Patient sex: F
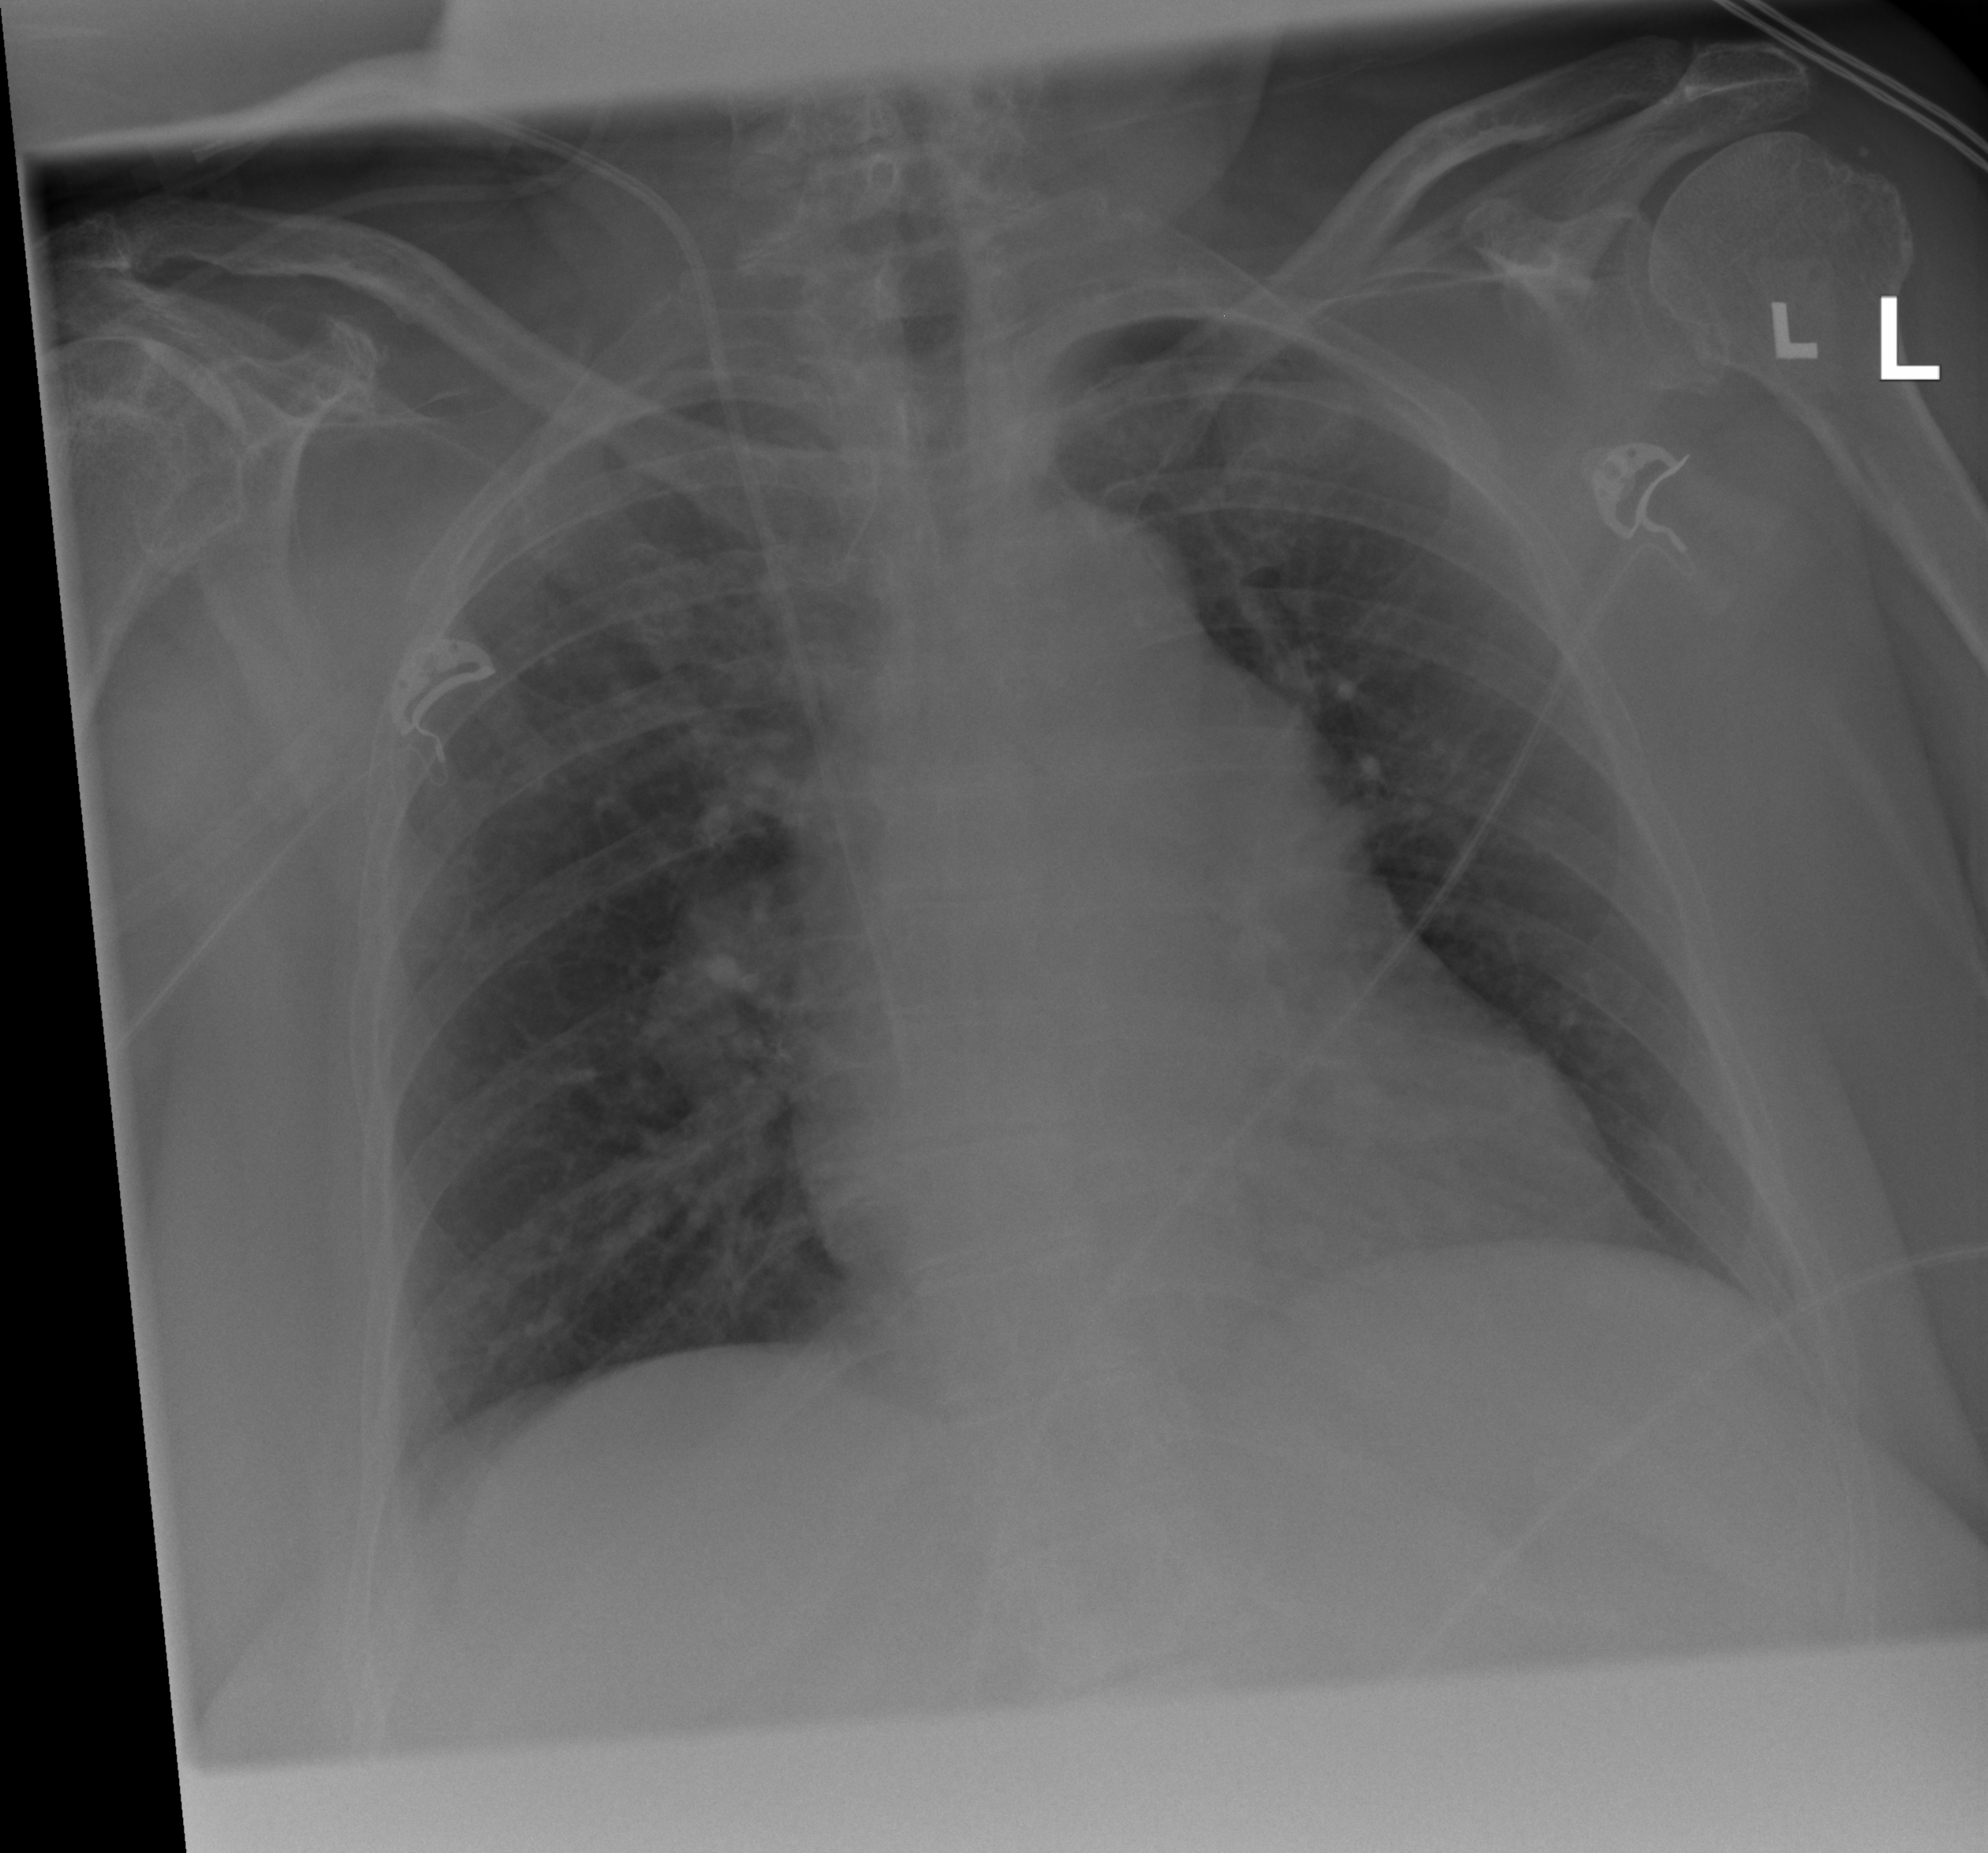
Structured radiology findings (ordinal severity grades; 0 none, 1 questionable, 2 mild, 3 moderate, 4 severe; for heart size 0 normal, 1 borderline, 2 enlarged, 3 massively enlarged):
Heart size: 2
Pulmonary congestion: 2
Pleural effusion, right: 0
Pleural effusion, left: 0
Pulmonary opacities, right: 0
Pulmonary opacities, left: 0
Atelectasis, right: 0
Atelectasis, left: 0